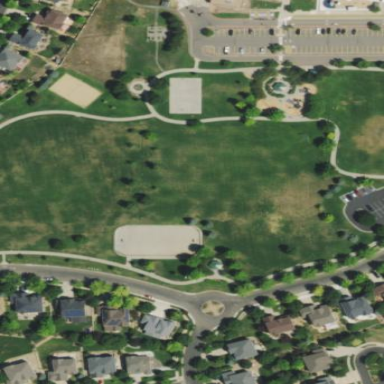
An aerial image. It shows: Lovely park for leisure and relaxation.